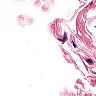
Metastatic tissue present: no